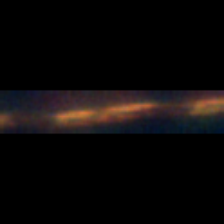
Taxon: Psuedo-nitzschia
Group: Diatoms